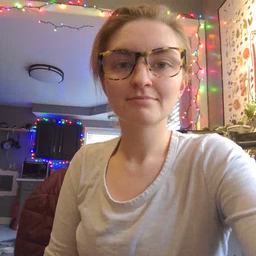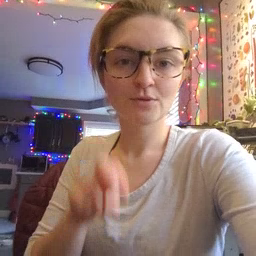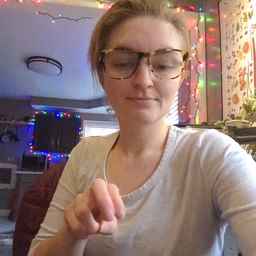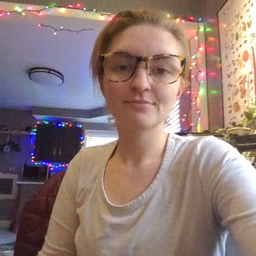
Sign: chair